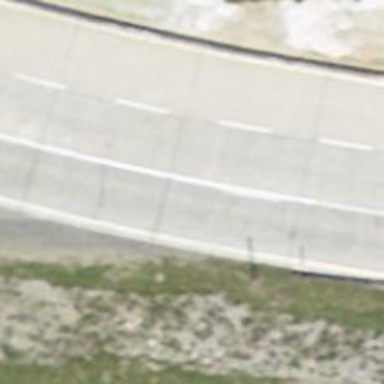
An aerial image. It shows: Asphalt road classified as primary highway.